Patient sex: M
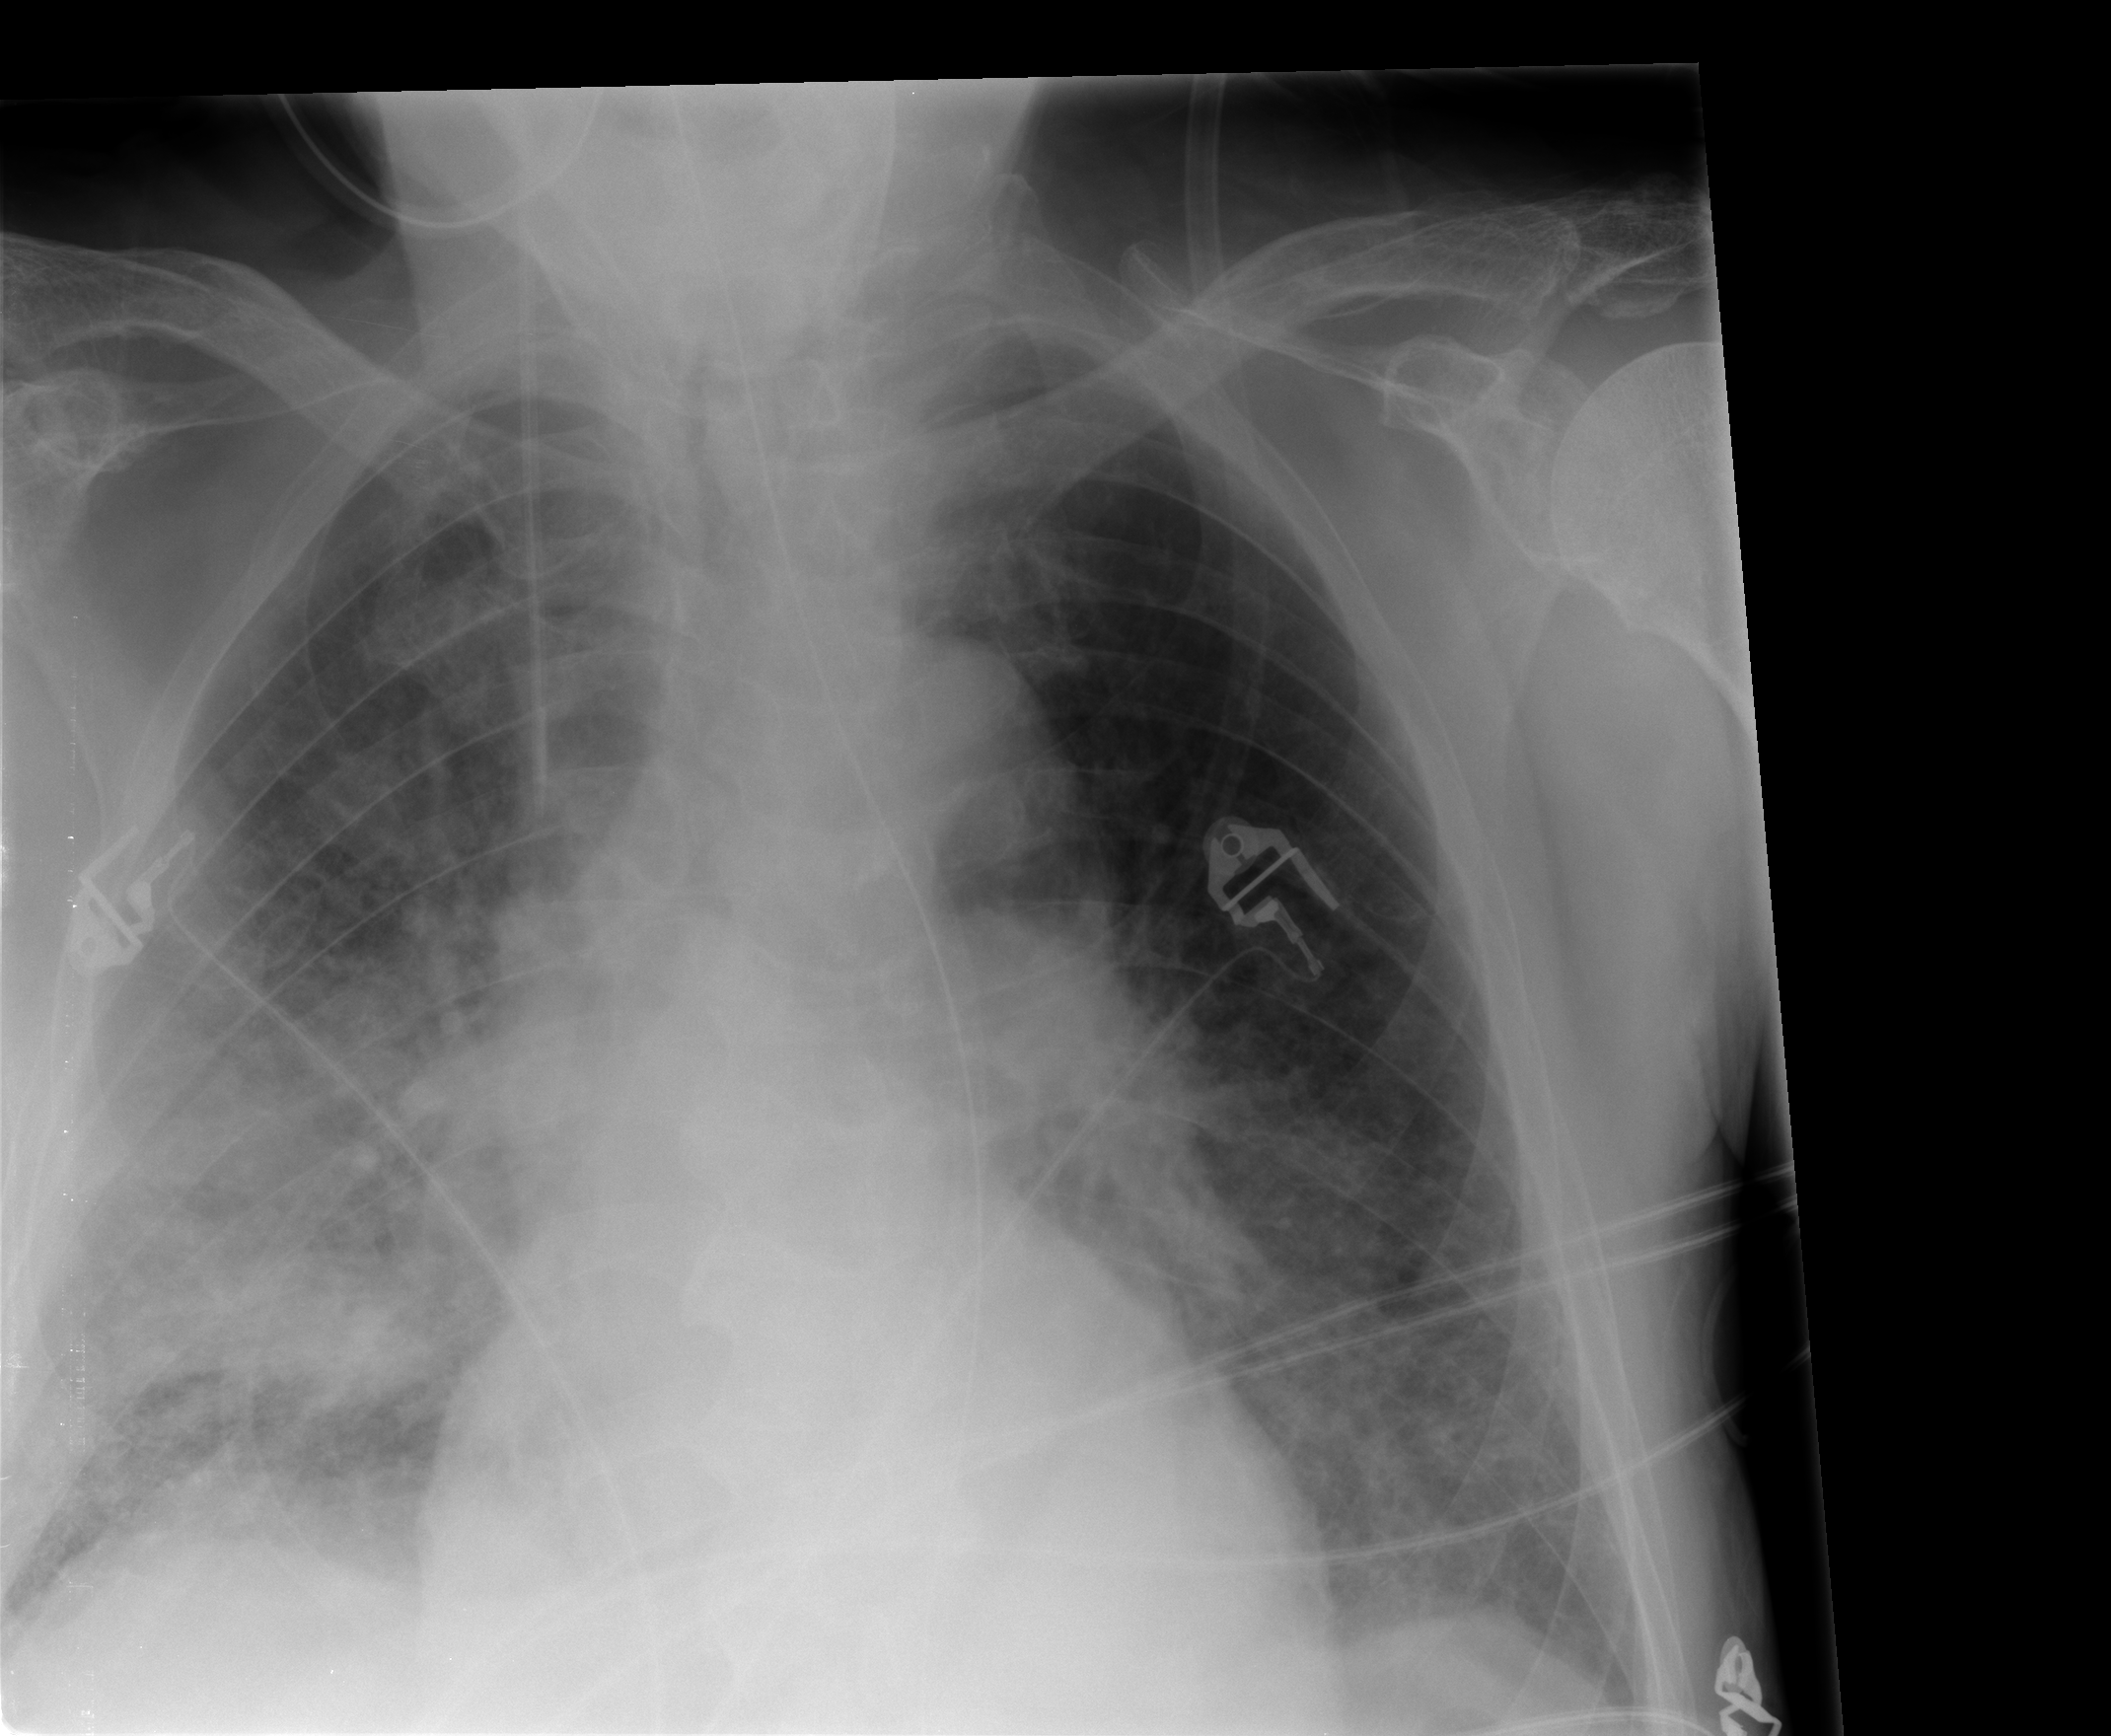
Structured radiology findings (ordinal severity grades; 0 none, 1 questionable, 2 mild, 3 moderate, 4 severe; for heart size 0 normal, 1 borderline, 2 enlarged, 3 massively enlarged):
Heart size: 2
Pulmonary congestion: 0
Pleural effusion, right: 1
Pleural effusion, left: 0
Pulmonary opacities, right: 3
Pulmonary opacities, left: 2
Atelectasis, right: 1
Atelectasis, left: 0